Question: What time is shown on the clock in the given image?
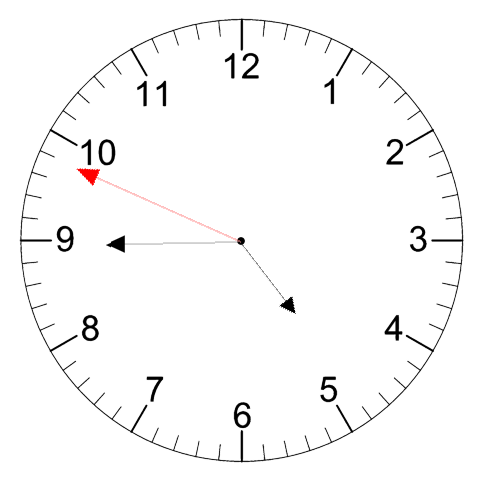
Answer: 04:44:49